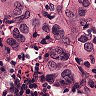
Metastatic tissue present: yes